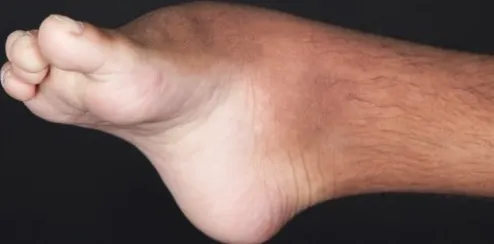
Foot deformity.
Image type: medical_photograph (other_medical_photograph)